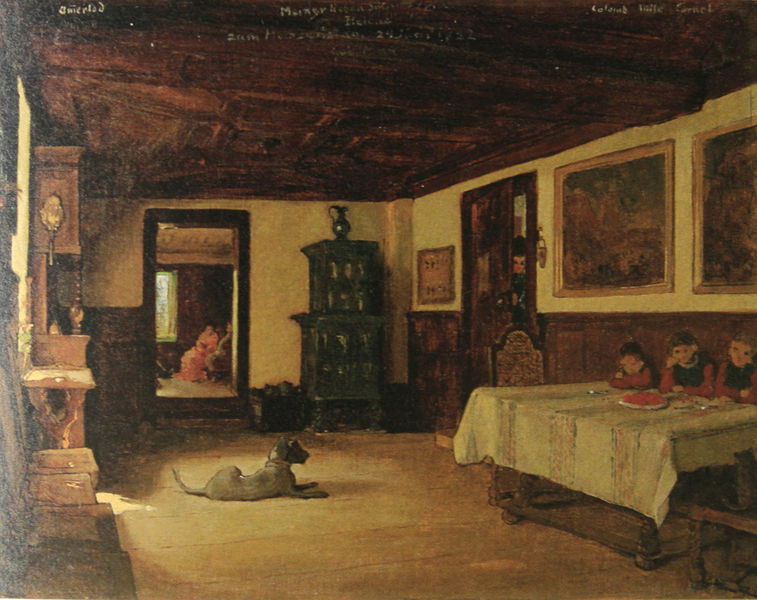
Titel: Die Wohnstube in Ammerland
Künstler: Gabriel von Max
Standort: St. Georgen am Längsee
Institution: Dr. Wolfgang Honsig-Erlenburg
Schlagwörter: dunkel, gemälde, schatten, frauen, gelb, grün, menschen, ocker, sitzen, braun, fenster, frau, grau, hintergrund, holz, licht, raum, schwarz, stuhl, stühle, tisch, tür, weiss, zimmer, hund, rot, gespräch, regal, wand, sehen, teller, bild, innenraum, niederlande, spiegel, tischdecke, tischtuch, öl, sonne, boden, interieur, decke, eltern, innen, kind, personen, genre, kamin, kinder, ofen, kanne, krug, vase, schrift, bilder, schrank, wohnzimmer, liegen, düster, lehne, bank, dielen, ölgemälde, essen, balken, esstisch, parkettboden, stube, warten, offen, durchblick, beschriftung, holzdecke, mahlzeit, anrichte, rau, besteck, wachhund, bauernhaus, vertäfelung, kachelofen, gemütlich, biedermaier, täfelung, stuhk, stihl, essen#, spiegö, buffett